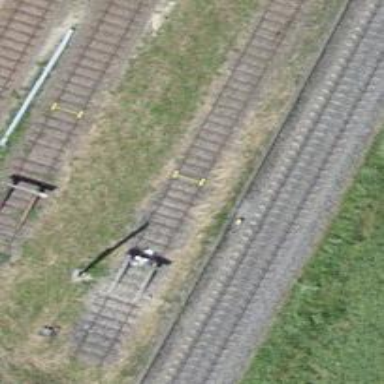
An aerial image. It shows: Railway buffer stop.